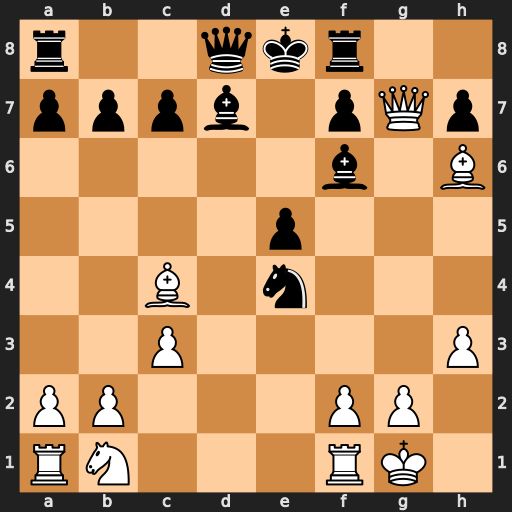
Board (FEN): r2qkr2/pppb1pQp/5b1B/4p3/2B1n3/2P4P/PP3PP1/RN3RK1
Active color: w
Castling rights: q
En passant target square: -
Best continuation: Qxf8#